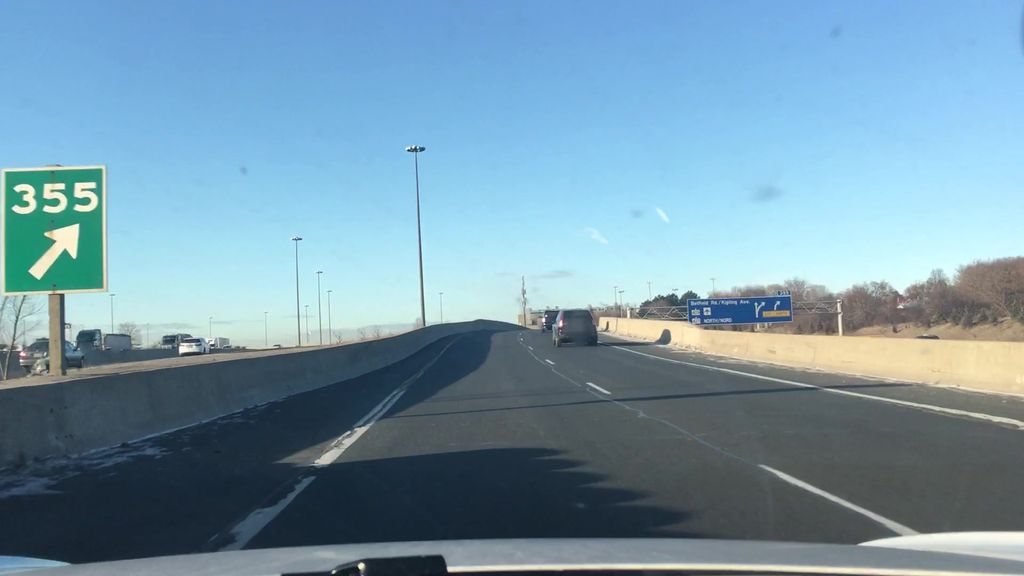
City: toronto